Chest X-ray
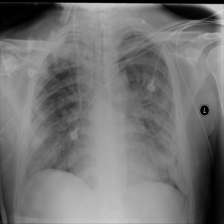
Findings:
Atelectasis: negative
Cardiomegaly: negative
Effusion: negative
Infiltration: positive
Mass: negative
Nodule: negative
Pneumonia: negative
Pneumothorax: positive
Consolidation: negative
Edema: negative
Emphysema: negative
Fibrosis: negative
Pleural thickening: negative
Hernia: negative